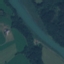
Label: River